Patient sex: F
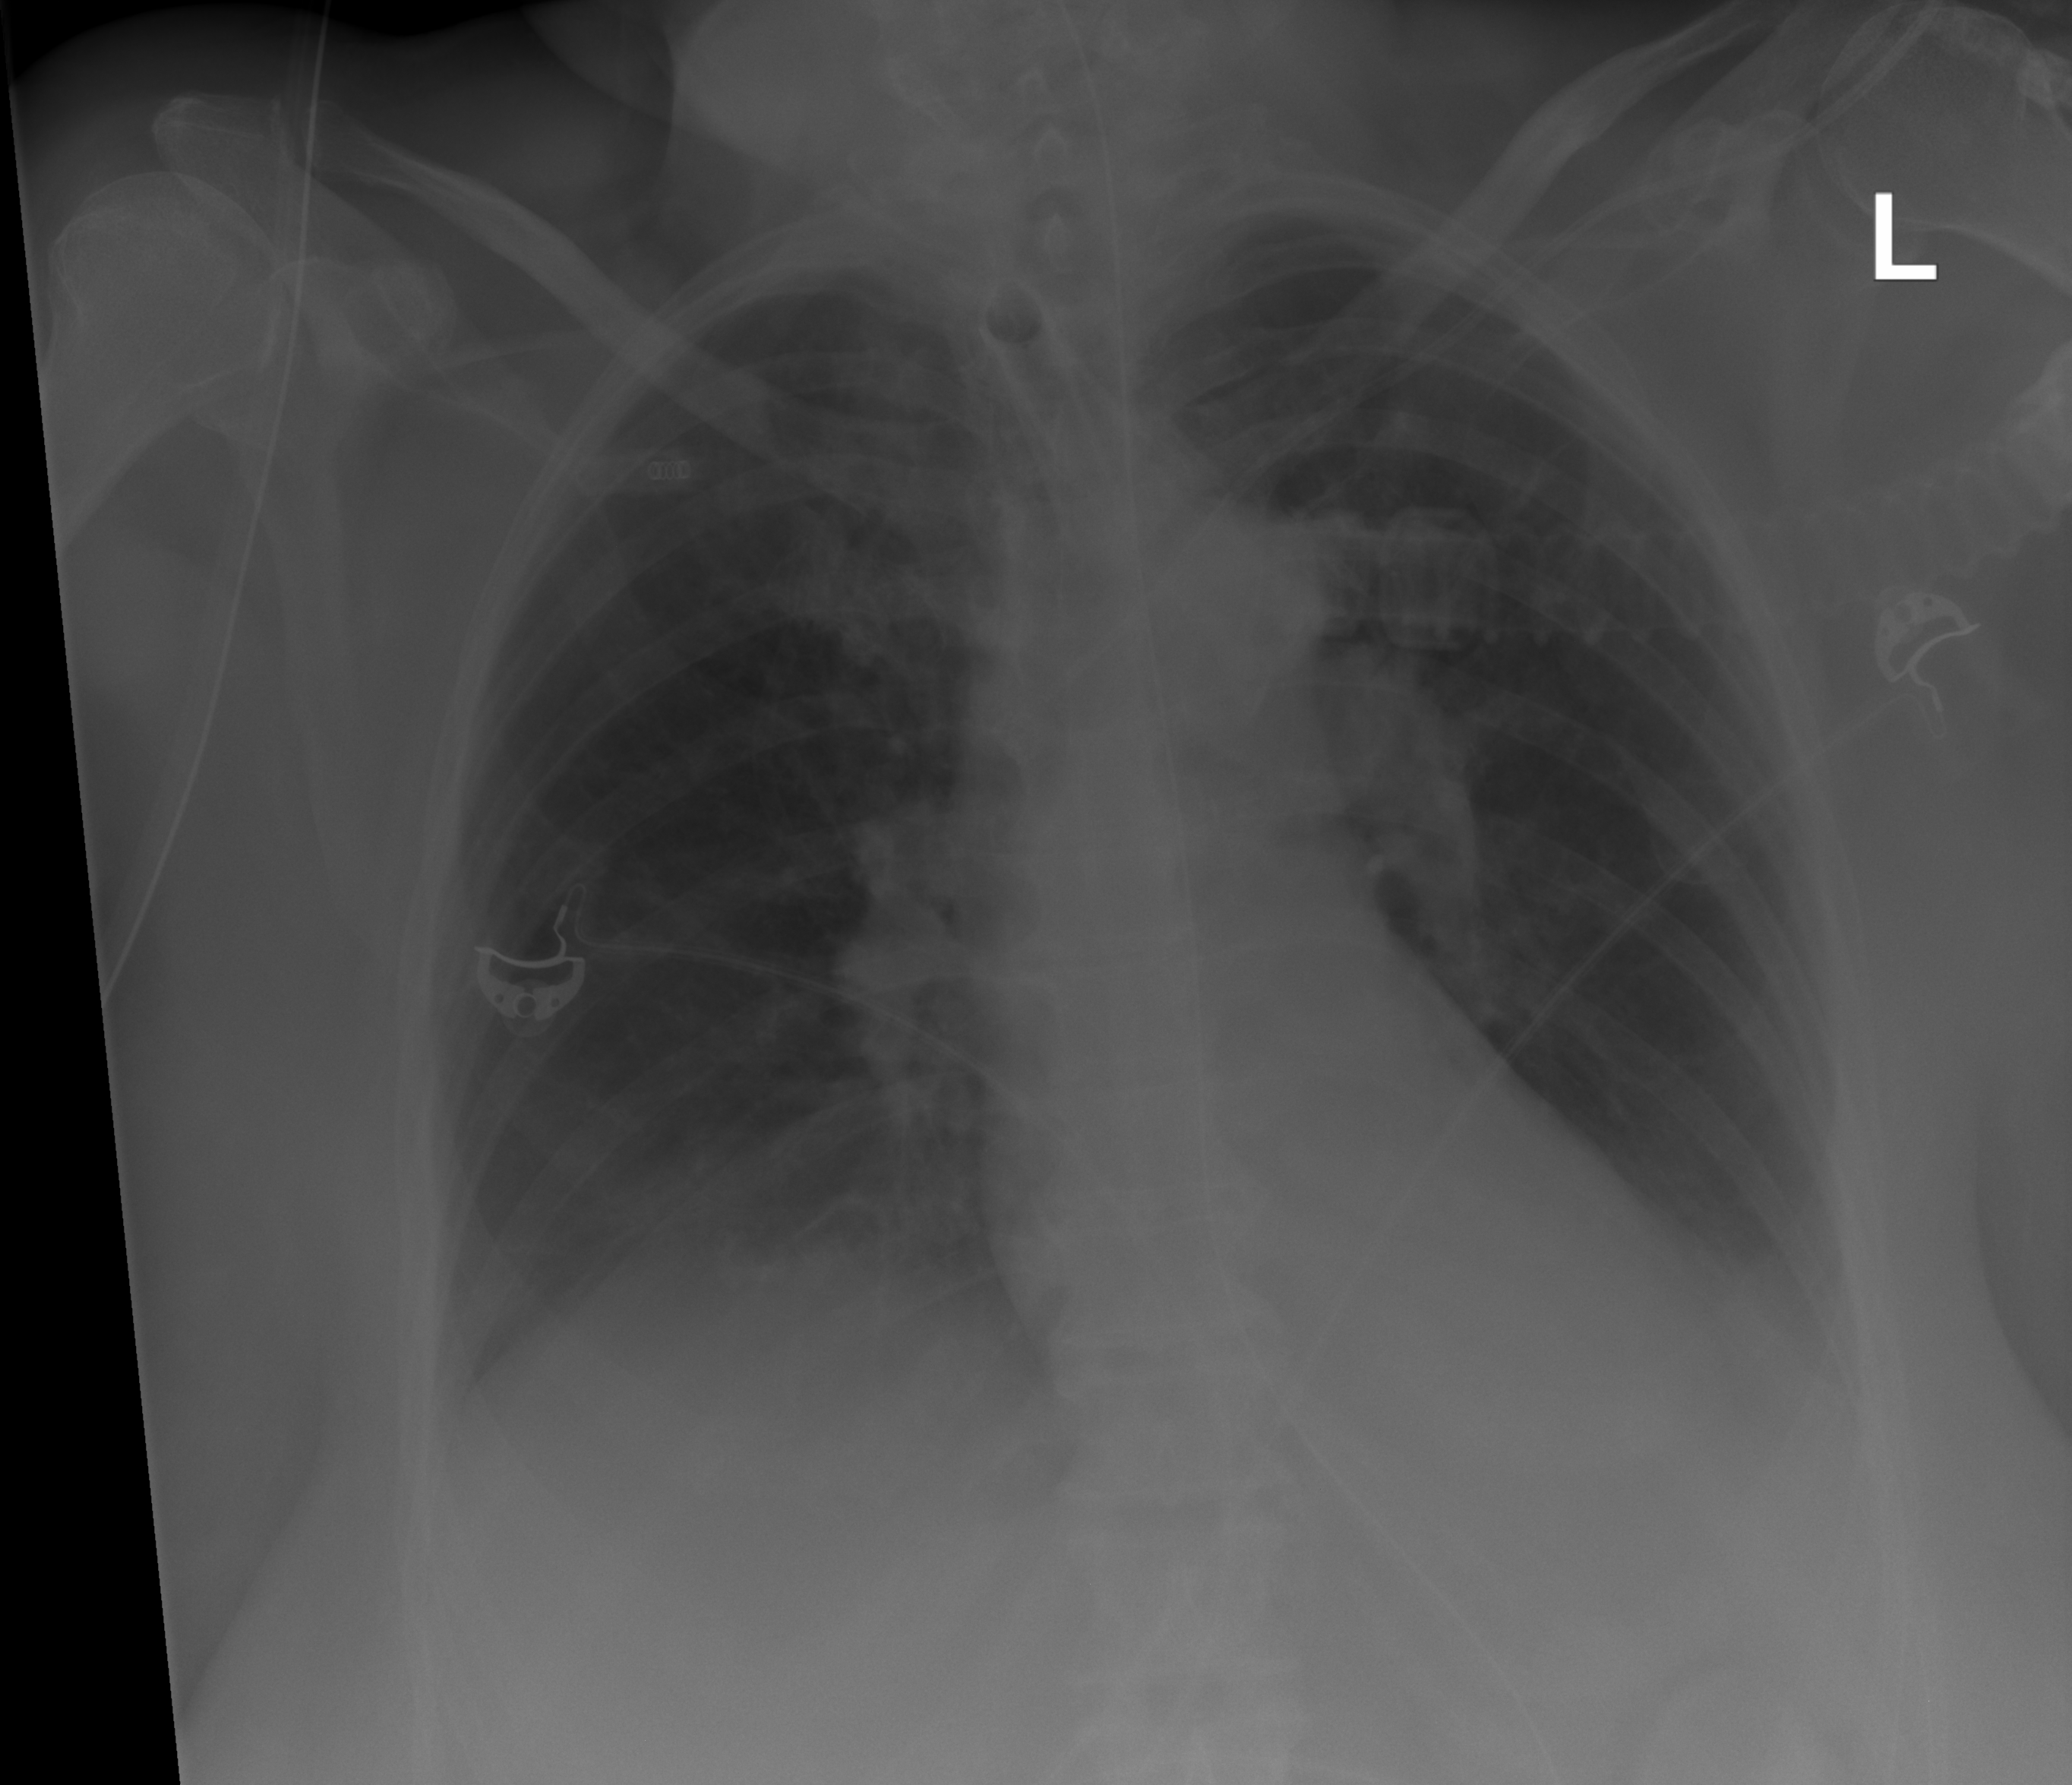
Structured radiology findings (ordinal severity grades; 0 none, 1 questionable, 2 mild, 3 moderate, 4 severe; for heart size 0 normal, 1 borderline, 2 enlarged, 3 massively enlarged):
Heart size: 0
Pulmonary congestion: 0
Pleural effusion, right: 1
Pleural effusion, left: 1
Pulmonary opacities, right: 2
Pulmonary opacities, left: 0
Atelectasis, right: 0
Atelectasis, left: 1